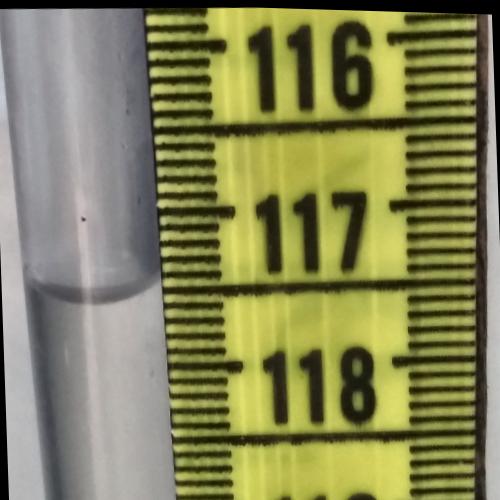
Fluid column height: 117.5 cm